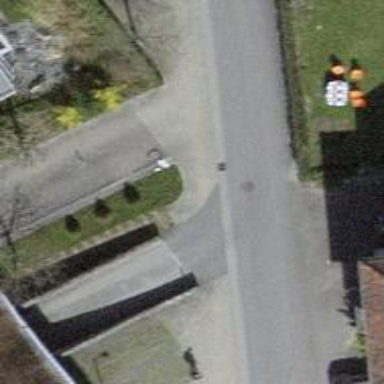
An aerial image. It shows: Kerb barrier.